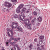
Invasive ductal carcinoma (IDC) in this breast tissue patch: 0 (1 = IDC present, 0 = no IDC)